Question: I have developed an application in android which uses google map to display the list of shopping centers nearby to the location of the user.
This is my code to implement it.
'''
<?xml version="1.0" encoding="utf-8"?>
<RelativeLayout xmlns:android="http://schemas.android.com/apk/res/android"
android:layout_width="match_parent"
android:layout_height="match_parent" >
<org.fluturasymphony.recommendation.StoreMapView
android:id="@+id/mapView"
android:layout_width="fill_parent"
android:layout_height="fill_parent"
android:enabled="true"
android:clickable="true"
android:apiKey="0aHtkSh4B8Ub3ELLFUMRWJD23wpEWJAsFxL-ilw"
/>
</RelativeLayout>
'''
Code for store map activity.
'''
public class StoreMapActivity extends MapActivity {
List<GeoPoint> items = new ArrayList<GeoPoint>();
StoreMapView mapView;
@SuppressWarnings("deprecation")
@Override
public void onCreate(Bundle savedInstanceState){
super.onCreate(savedInstanceState);
setContentView(R.layout.map);
SharedPreferences myPrefs = this.getSharedPreferences("myPrefs", MODE_WORLD_READABLE);
String outlet_details = myPrefs.getString("outlet_details", "null");
String show_all = myPrefs.getString("show_all","null");
this.mapView = init();
//MapController mc = mapView.getController();
@SuppressWarnings("unused")
GeoPoint p = new GeoPoint(0,0);
// String all_data = "[{"outlet_latlng":"12.928569,77.58311","outlet_id":"1","outlet_desc":"BigBazaar","outlet_loc":"Jayanagar4thBlock","outlet_image":"bigbazaar.png","recommended_products":[{"item_id":"3","item_desc":"dettol","item_image":"dettol.png"}]},{"outlet_latlng":"12.939235,77.578068","outlet_id":"2","outlet_desc":"FoodWorld","outlet_loc":"Basavanagudi","outlet_image":"foodworld.png","recommended_products":[{"item_id":"3","item_desc":"dettol","item_image":"dettol.png"},{"item_id":"3","item_desc":"colgate","item_image":"colgate.png"}]},{"outlet_latlng":"12.958934,77.657161","outlet_id":"5","outlet_desc":"Total","outlet_loc":"MurgeshPalaya","outlet_image":"total.png","recommended_products":[{"item_id":"3","item_desc":"dettol","item_image":"dettol.png"},{"item_id":"3","item_desc":"colgate","item_image":"colgate.png"}]}]"; // temp data
myPrefs = StoreMapActivity.this.getSharedPreferences("myPrefs", MODE_WORLD_READABLE);
String client = myPrefs.getString("client", "godrej");
String url = "http://10.0.2.2/Flutura/PHP/Core/Data/android.data.php?request=outlets";
Log.v("url",url);
AsyncHttpClient httpclient = new AsyncHttpClient();
httpclient.get(url, new AsyncHttpResponseHandler() {
@Override
public void onSuccess(String response) {
try {
Log.v("response",response);
updateMap(response);
} catch (JSONException e) {
// TODO Auto-generated catch block
e.printStackTrace();
}
}
});
}
protected void updateMap(String json) throws JSONException{
Log.v("json",json);
ArrayList<String> outlets = Utils.ToArrayList(new JSONArray(json));
Iterator<String> i = outlets.iterator();
while(i.hasNext()){
String j = i.next();
displayOutlet(this.mapView,new JSONObject(j));
}
this.setMapBoundsToPois(this.mapView, items, 0.1, 0.2);
mapView.invalidate();
}
@Override
protected boolean isRouteDisplayed() {
// TODO Auto-generated method stub
return false;// Minimum & maximum latitude so we can span it
}
protected StoreMapView init(){
// Initialize Map Object
StoreMapView mapView = (StoreMapView) findViewById(R.id.mapView);
// Add zoom controls
mapView.setBuiltInZoomControls(true);
// Add listener
mapView.setOnChangeListener(new MapViewChangeListener());
return mapView;
}
protected GeoPoint displayOutlet(StoreMapView mapView,JSONObject outlet) throws JSONException{
String coordinates[] =outlet.getString("outlet_latlng").split(",");
double lat = Double.parseDouble(coordinates[0]);
double lng = Double.parseDouble(coordinates[1]);
GeoPoint p = new GeoPoint(
(int) (lat * 1E6),
(int) (lng * 1E6));
this.items.add(p);
List<Overlay> mapOverlays = mapView.getOverlays();
Drawable drawable = this.getResources().getDrawable(R.drawable.marker);
StoreOverlay itemizedoverlay = new StoreOverlay(drawable, this);
ArrayList<String> recomm_products = Utils.ToArrayList(new JSONArray(outlet.getString("recommended_products")));
Iterator<String> i = recomm_products.iterator();
String recommended_products = "";
int index = 0;
while (i.hasNext()) {
index++;
String j = i.next();
JSONObject item = new JSONObject(j);
Log.v("j",j);
itemizedoverlay.addItem(item.getString("item_name"));
}
OverlayItem overlayitem = new OverlayItem(p, outlet.getString("outlet_desc"), "Recommended Products");
itemizedoverlay.addOverlay(overlayitem);
mapOverlays.add(itemizedoverlay);
return p;
}
private class MapViewChangeListener implements StoreMapView.OnChangeListener
{
@Override
public void onChange(MapView view, GeoPoint newCenter, GeoPoint oldCenter, int newZoom, int oldZoom)
{
// Check values
if ((!newCenter.equals(oldCenter)) && (newZoom != oldZoom))
{
// Map Zoom and Pan Detected
// TODO: Add special action here
}
else if (!newCenter.equals(oldCenter))
{
// Map Pan Detected
// TODO: Add special action here
}
else if (newZoom != oldZoom)
{
// Map Zoom Detected
// TODO: Add special action here
}
}
}
public void setMapBoundsToPois(StoreMapView mapView,List<GeoPoint> items, double hpadding, double vpadding) {
MapController mapController = mapView.getController();
// If there is only on one result
// directly animate to that location
if (items.size() == 1) { // animate to the location
mapController.animateTo(items.get(0));
} else {
// find the lat, lon span
int minLatitude = Integer.MAX_VALUE;
int maxLatitude = Integer.MIN_VALUE;
int minLongitude = Integer.MAX_VALUE;
int maxLongitude = Integer.MIN_VALUE;
// Find the boundaries of the item set
for (GeoPoint item : items) {
int lat = item.getLatitudeE6(); int lon = item.getLongitudeE6();
maxLatitude = Math.max(lat, maxLatitude);
minLatitude = Math.min(lat, minLatitude);
maxLongitude = Math.max(lon, maxLongitude);
minLongitude = Math.min(lon, minLongitude);
}
// leave some padding from corners
// such as 0.1 for hpadding and 0.2 for vpadding
maxLatitude = maxLatitude + (int)((maxLatitude-minLatitude)*hpadding);
minLatitude = minLatitude - (int)((maxLatitude-minLatitude)*hpadding);
maxLongitude = maxLongitude + (int)((maxLongitude-minLongitude)*vpadding);
minLongitude = minLongitude - (int)((maxLongitude-minLongitude)*vpadding);
// Calculate the lat, lon spans from the given pois and zoom
mapController.zoomToSpan(Math.abs(maxLatitude - minLatitude), Math
.abs(maxLongitude - minLongitude));
// Animate to the center of the cluster of points
mapController.animateTo(new GeoPoint(
(maxLatitude + minLatitude) / 2, (maxLongitude + minLongitude) / 2));
}
} // end of the method
}
'''
Code for Store Map View.
'''
public class StoreMapView extends MapView
{
// ------------------------------------------------------------------------
// LISTENER DEFINITIONS
// ------------------------------------------------------------------------
// Change listener
public interface OnChangeListener
{
public void onChange(MapView view, GeoPoint newCenter, GeoPoint oldCenter, int newZoom, int oldZoom);
}
// ------------------------------------------------------------------------
// MEMBERS
// ------------------------------------------------------------------------
private StoreMapView mThis;
private long mEventsTimeout = 250L; // Set this variable to your preferred timeout
private boolean mIsTouched = false;
private GeoPoint mLastCenterPosition;
private int mLastZoomLevel;
//private Timer mChangeDelayTimer = new Timer();
private StoreMapView.OnChangeListener mChangeListener = null;
// ------------------------------------------------------------------------
// RUNNABLES
// ------------------------------------------------------------------------
private Runnable mOnChangeTask = new Runnable()
{
@Override
public void run()
{
if (mChangeListener != null) mChangeListener.onChange(mThis, getMapCenter(), mLastCenterPosition, getZoomLevel(), mLastZoomLevel);
mLastCenterPosition = getMapCenter();
mLastZoomLevel = getZoomLevel();
}
};
// ------------------------------------------------------------------------
// CONSTRUCTORS
// ------------------------------------------------------------------------
public StoreMapView(Context context, String apiKey)
{
super(context, apiKey);
init();
}
public StoreMapView(Context context, AttributeSet attrs)
{
super(context, attrs);
init();
}
public StoreMapView(Context context, AttributeSet attrs, int defStyle)
{
super(context, attrs, defStyle);
init();
}
private void init()
{
mThis = this;
mLastCenterPosition = this.getMapCenter();
mLastZoomLevel = this.getZoomLevel();
}
// ------------------------------------------------------------------------
// GETTERS / SETTERS
// ------------------------------------------------------------------------
public void setOnChangeListener(StoreMapView.OnChangeListener l)
{
mChangeListener = l;
}
// ------------------------------------------------------------------------
// EVENT HANDLERS
// ------------------------------------------------------------------------
@Override
public boolean onTouchEvent(MotionEvent ev)
{
// Set touch internal
mIsTouched = (ev.getAction() != MotionEvent.ACTION_UP);
return super.onTouchEvent(ev);
}
@Override
public void computeScroll()
{
super.computeScroll();
// Check for change
if (isSpanChange() || isZoomChange())
{
// If computeScroll called before timer counts down we should drop it and
// start counter over again
resetMapChangeTimer();
}
}
// ------------------------------------------------------------------------
// TIMER RESETS
// ------------------------------------------------------------------------
private void resetMapChangeTimer()
{
StoreMapView.this.removeCallbacks(mOnChangeTask);
StoreMapView.this.postDelayed(mOnChangeTask, mEventsTimeout);
}
// ------------------------------------------------------------------------
// CHANGE FUNCTIONS
// ------------------------------------------------------------------------
private boolean isSpanChange()
{
return !mIsTouched && !getMapCenter().equals(mLastCenterPosition);
}
private boolean isZoomChange()
{
return (getZoomLevel() != mLastZoomLevel);
}
}
'''
But when i run the emulator i get a blank screen like this. How can I fix it?

Tell me what i am doing wrong here.
Hi i got a log cat error now.
01-03 07:28:02.585: E/MapActivity(3823): Couldn't get connection factory client
01-03 07:30:26.165: E/MapActivity(12298): Couldn't get connection factory client
My android manifest file.
'''
<?xml version="1.0" encoding="utf-8"?>
<manifest xmlns:android="http://schemas.android.com/apk/res/android"
package="org.fluturasymphony.recommendation"
android:versionCode="1"
android:versionName="1.0" >
<uses-sdk android:minSdkVersion="9"
android:targetSdkVersion="11" />
<uses-permission android:name="android.permission.INTERNET" />
<uses-permission android:name="android.permission.ACCESS_FINE_LOCATION" />
<uses-permission android:name="android.permission.ACCESS_COARSE_LOCATION" />
<application android:icon="@drawable/ic_launcher" android:label="@string/app_name">
<activity android:label="@string/app_name" android:name=".LoginActivity">
<intent-filter>
<action android:name="android.intent.action.MAIN" />
<category android:name="android.intent.category.LAUNCHER" />
</intent-filter>
</activity>
<activity android:name="org.achartengine.GraphicalActivity" />
<activity android:name=".CategoryWiseSalesChartActivity" />
<activity android:name=".ProductWiseSalesChartActivity" />
<activity android:label="@string/home_screen" android:name=".HomeActivity" android:configChanges="orientation">
</activity>
<activity android:label="@string/store_screen" android:name=".StoreActivity" android:configChanges="orientation">
</activity>
<activity android:label="@string/store_list_screen" android:name=".StoreListActivity" android:configChanges="orientation">
</activity>
<activity android:label="@string/location_screen" android:name=".StoreMapActivity" android:configChanges="orientation">
</activity>
<activity android:label="@string/recommended_products_list_screen" android:name=".RecommendedProductsListActivity" android:configChanges="orientation">
</activity>
<activity android:label="@string/category_wise_sales_screen" android:name=".CategoryWiseSalesActivity" android:configChanges="orientation">
</activity>
<activity android:label="@string/product_wise_sales_screen" android:name=".ProductWiseSalesActivity" android:configChanges="orientation">
</activity>
<uses-library android:name="com.google.android.maps" />
</application>
</manifest>
'''
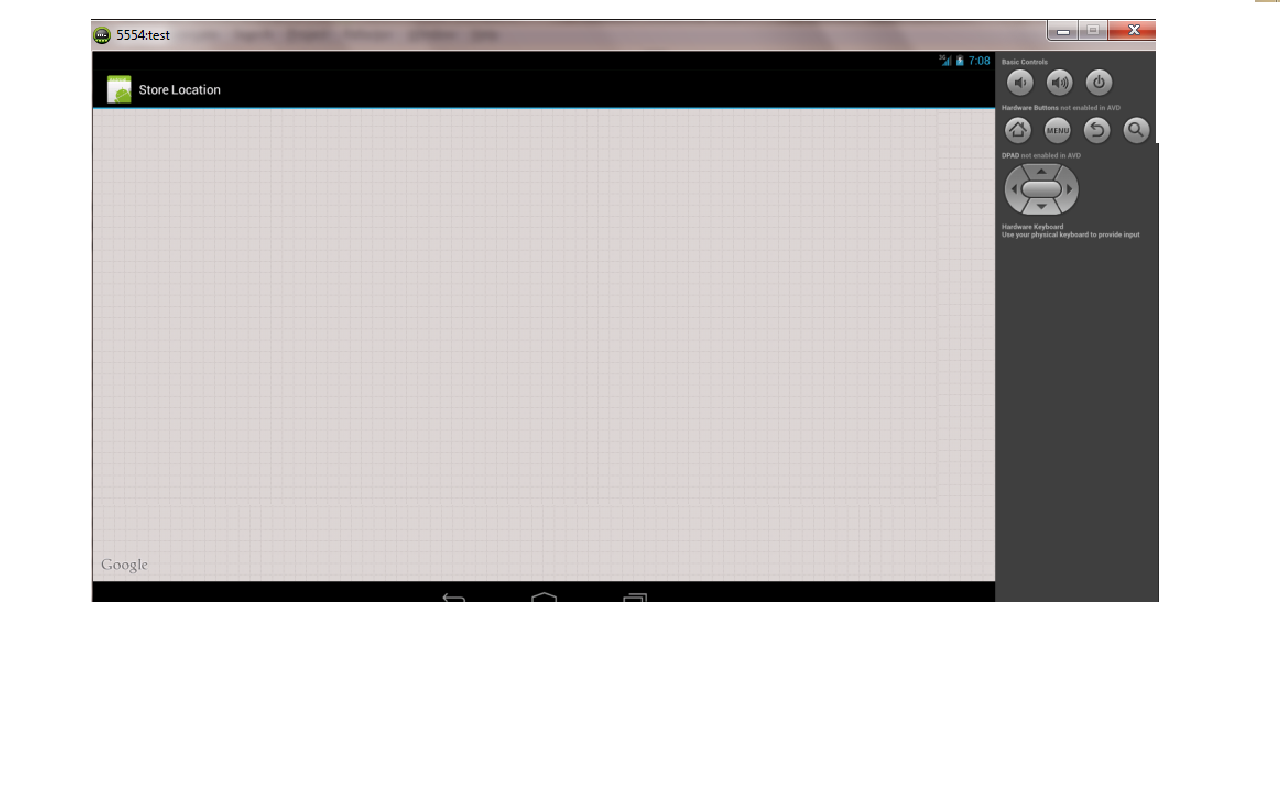
Answer: Please Generate the new android map key then replace this key in XML...Might be issue is key is not generated properly...